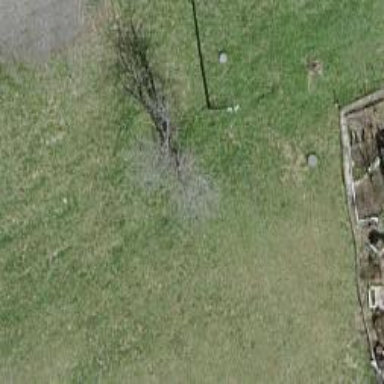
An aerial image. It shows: Beautiful tree in nature.